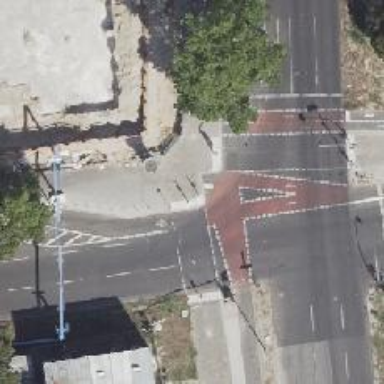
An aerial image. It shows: Footway crossing equipped with traffic signals.